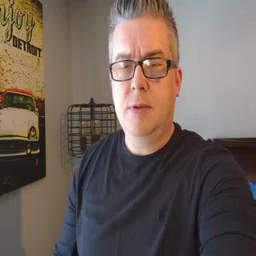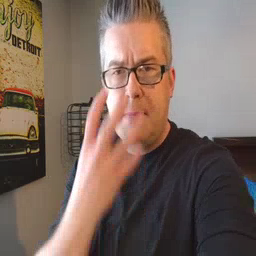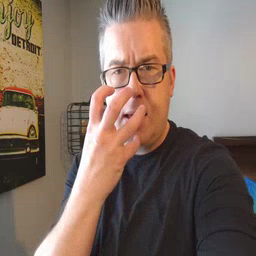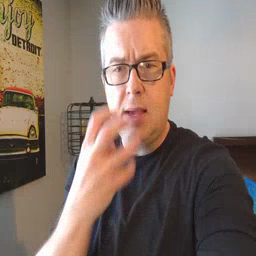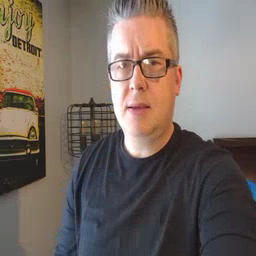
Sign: mad